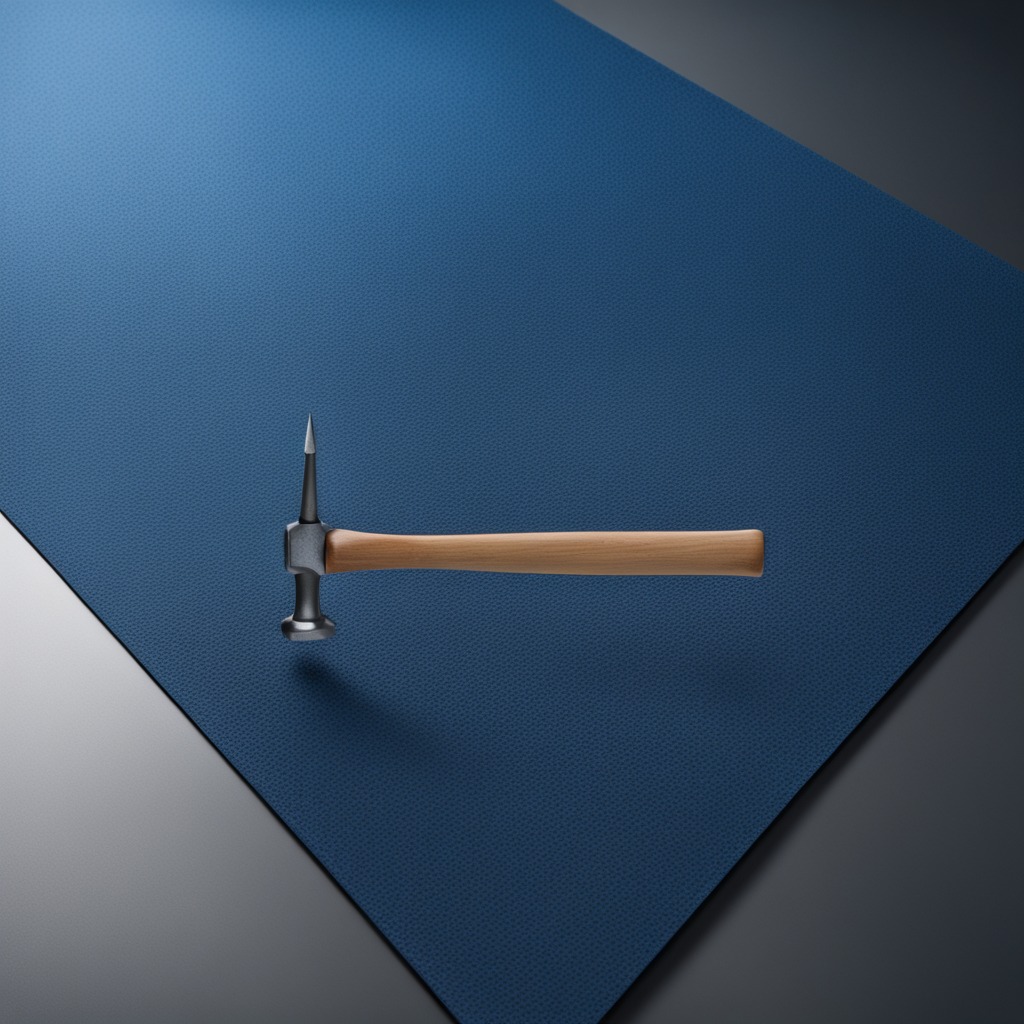
A hammer is lying on the tabletop.